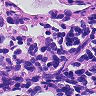
Metastatic tissue present: no